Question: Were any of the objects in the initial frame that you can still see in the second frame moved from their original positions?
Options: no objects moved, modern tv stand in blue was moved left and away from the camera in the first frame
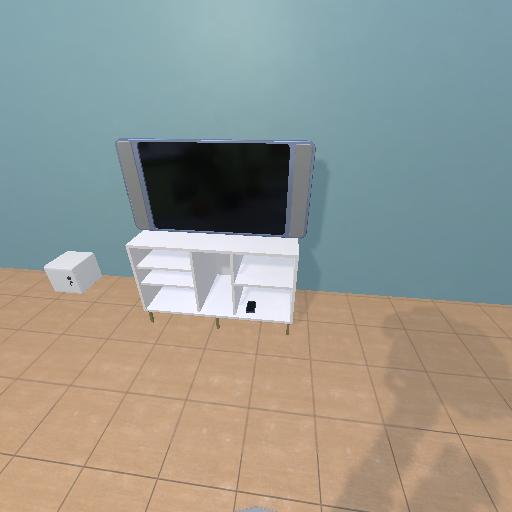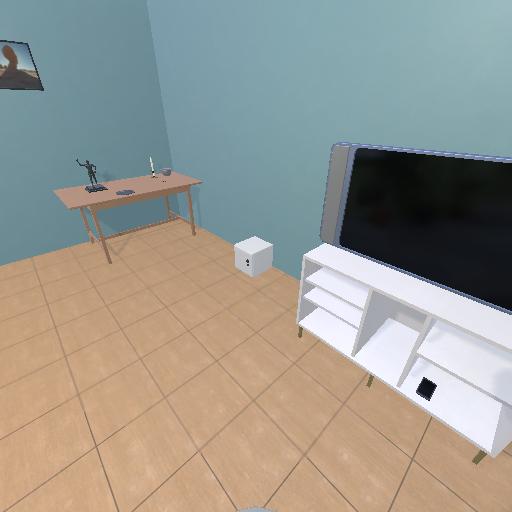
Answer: no objects moved